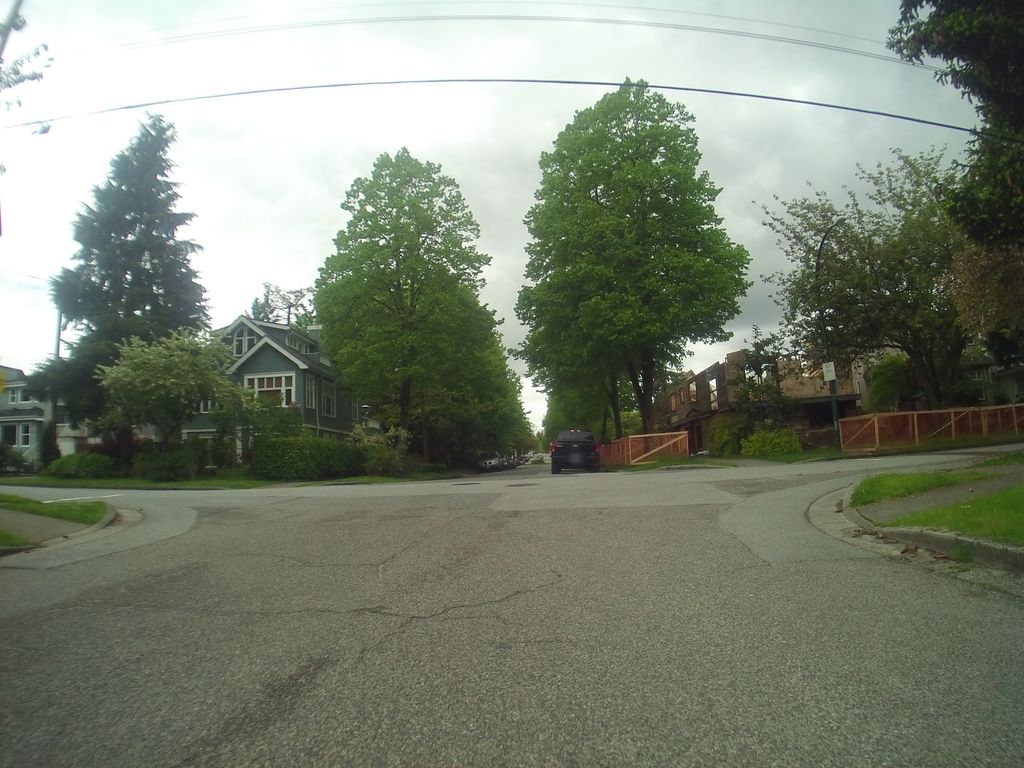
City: vancouver